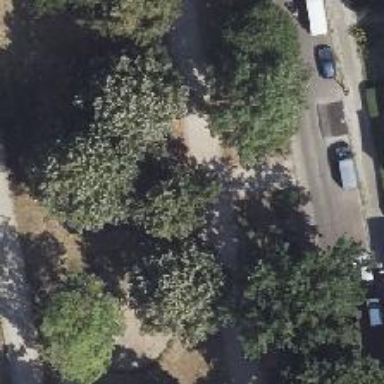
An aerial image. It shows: Compacted footway.